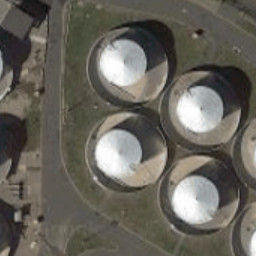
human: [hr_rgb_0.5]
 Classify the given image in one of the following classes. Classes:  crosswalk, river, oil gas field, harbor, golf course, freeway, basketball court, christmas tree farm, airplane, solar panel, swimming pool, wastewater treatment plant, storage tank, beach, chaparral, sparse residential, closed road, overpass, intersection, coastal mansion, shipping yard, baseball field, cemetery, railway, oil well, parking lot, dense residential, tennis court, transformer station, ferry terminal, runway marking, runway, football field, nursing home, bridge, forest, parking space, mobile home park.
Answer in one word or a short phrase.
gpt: storage tank